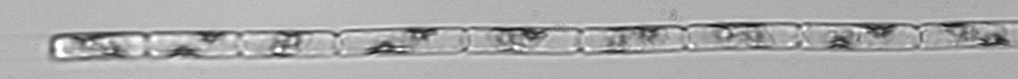
Label: Guinardia_delicatula